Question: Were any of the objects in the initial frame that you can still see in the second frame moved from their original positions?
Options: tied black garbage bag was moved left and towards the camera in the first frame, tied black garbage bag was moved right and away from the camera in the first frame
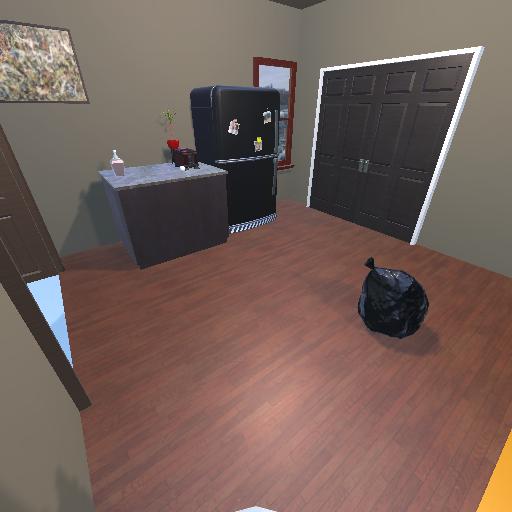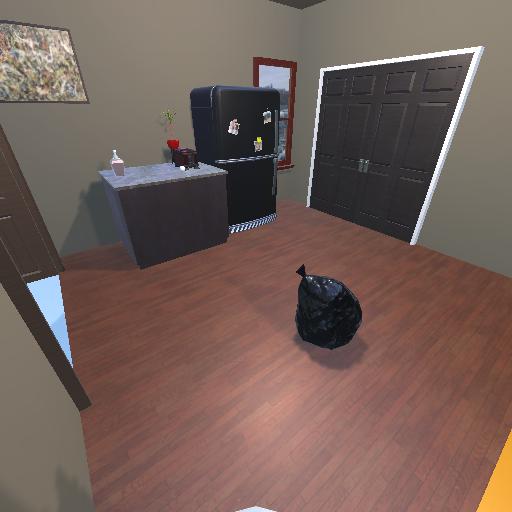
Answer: tied black garbage bag was moved left and towards the camera in the first frame